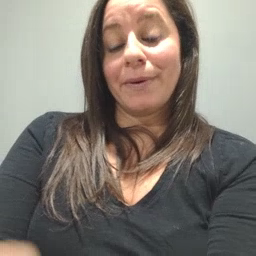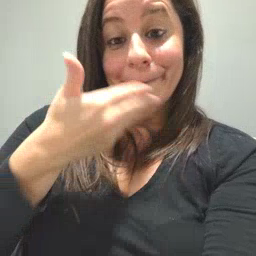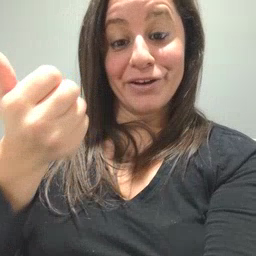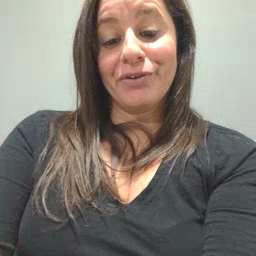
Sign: better